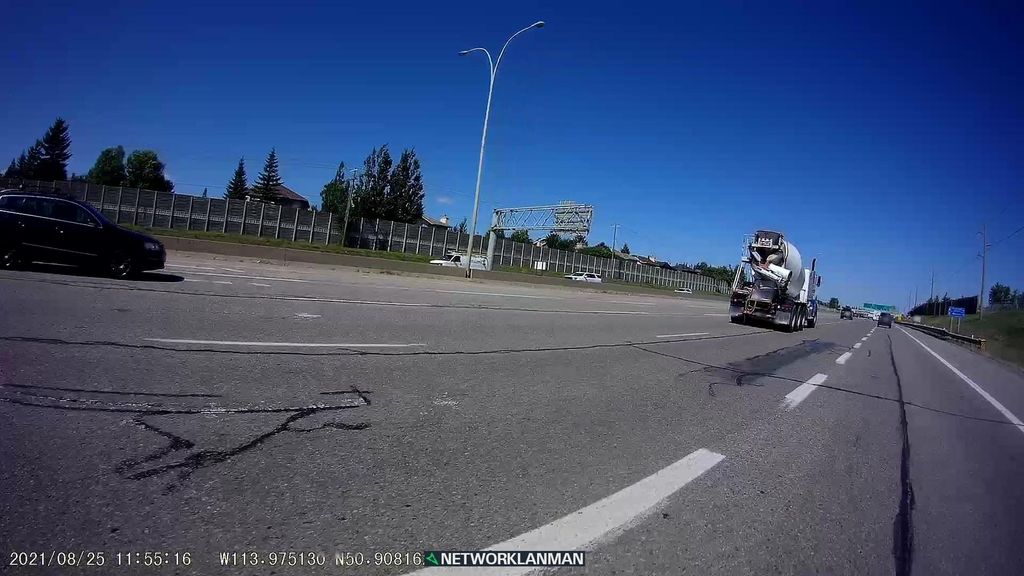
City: calgary